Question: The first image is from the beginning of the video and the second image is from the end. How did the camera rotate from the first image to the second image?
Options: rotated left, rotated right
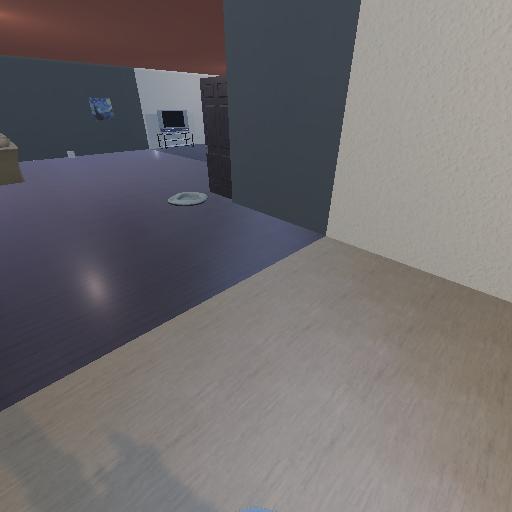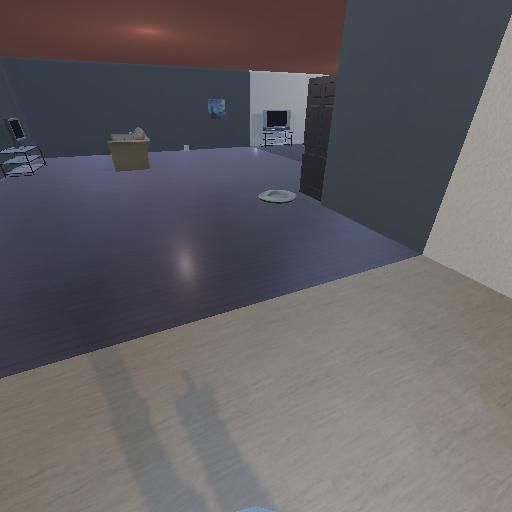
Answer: rotated left